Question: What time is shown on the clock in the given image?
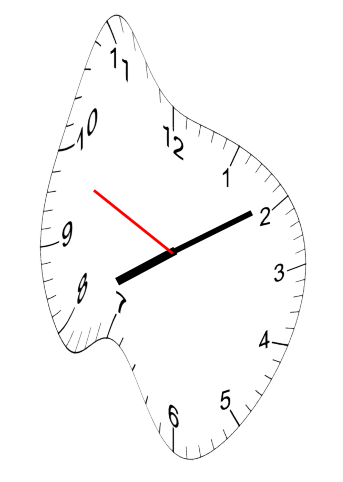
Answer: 08:09:49